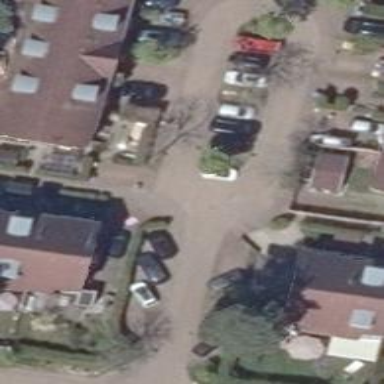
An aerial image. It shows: Living street.